Interaction volume radius: 10 \u00c5
Interaction volume height: 40 \u00c5
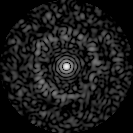
Disorder parameter: 0.8233